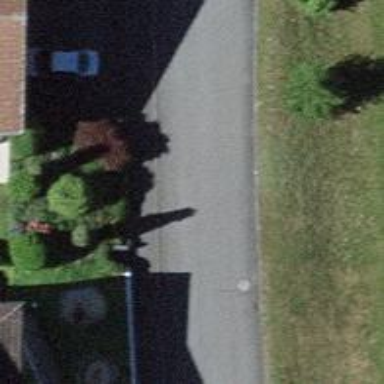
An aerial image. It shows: Sidewalk along the footway.